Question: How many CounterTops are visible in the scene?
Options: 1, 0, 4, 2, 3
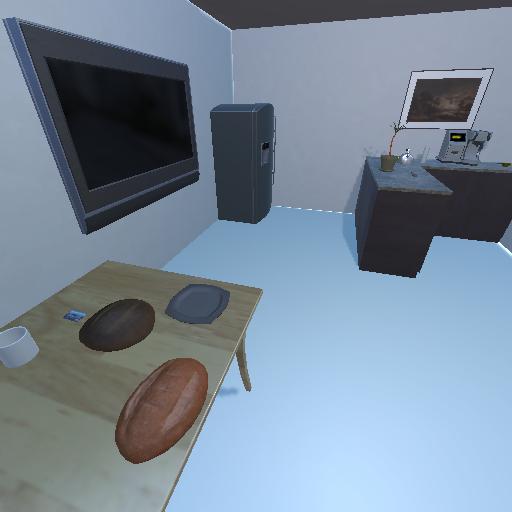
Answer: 1